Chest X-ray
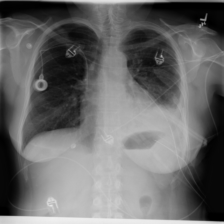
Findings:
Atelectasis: positive
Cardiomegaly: negative
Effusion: positive
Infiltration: positive
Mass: negative
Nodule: negative
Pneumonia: negative
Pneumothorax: negative
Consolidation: negative
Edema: negative
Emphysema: negative
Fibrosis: negative
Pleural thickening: negative
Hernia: negative